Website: ulta-beauty
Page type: delivery-shipping
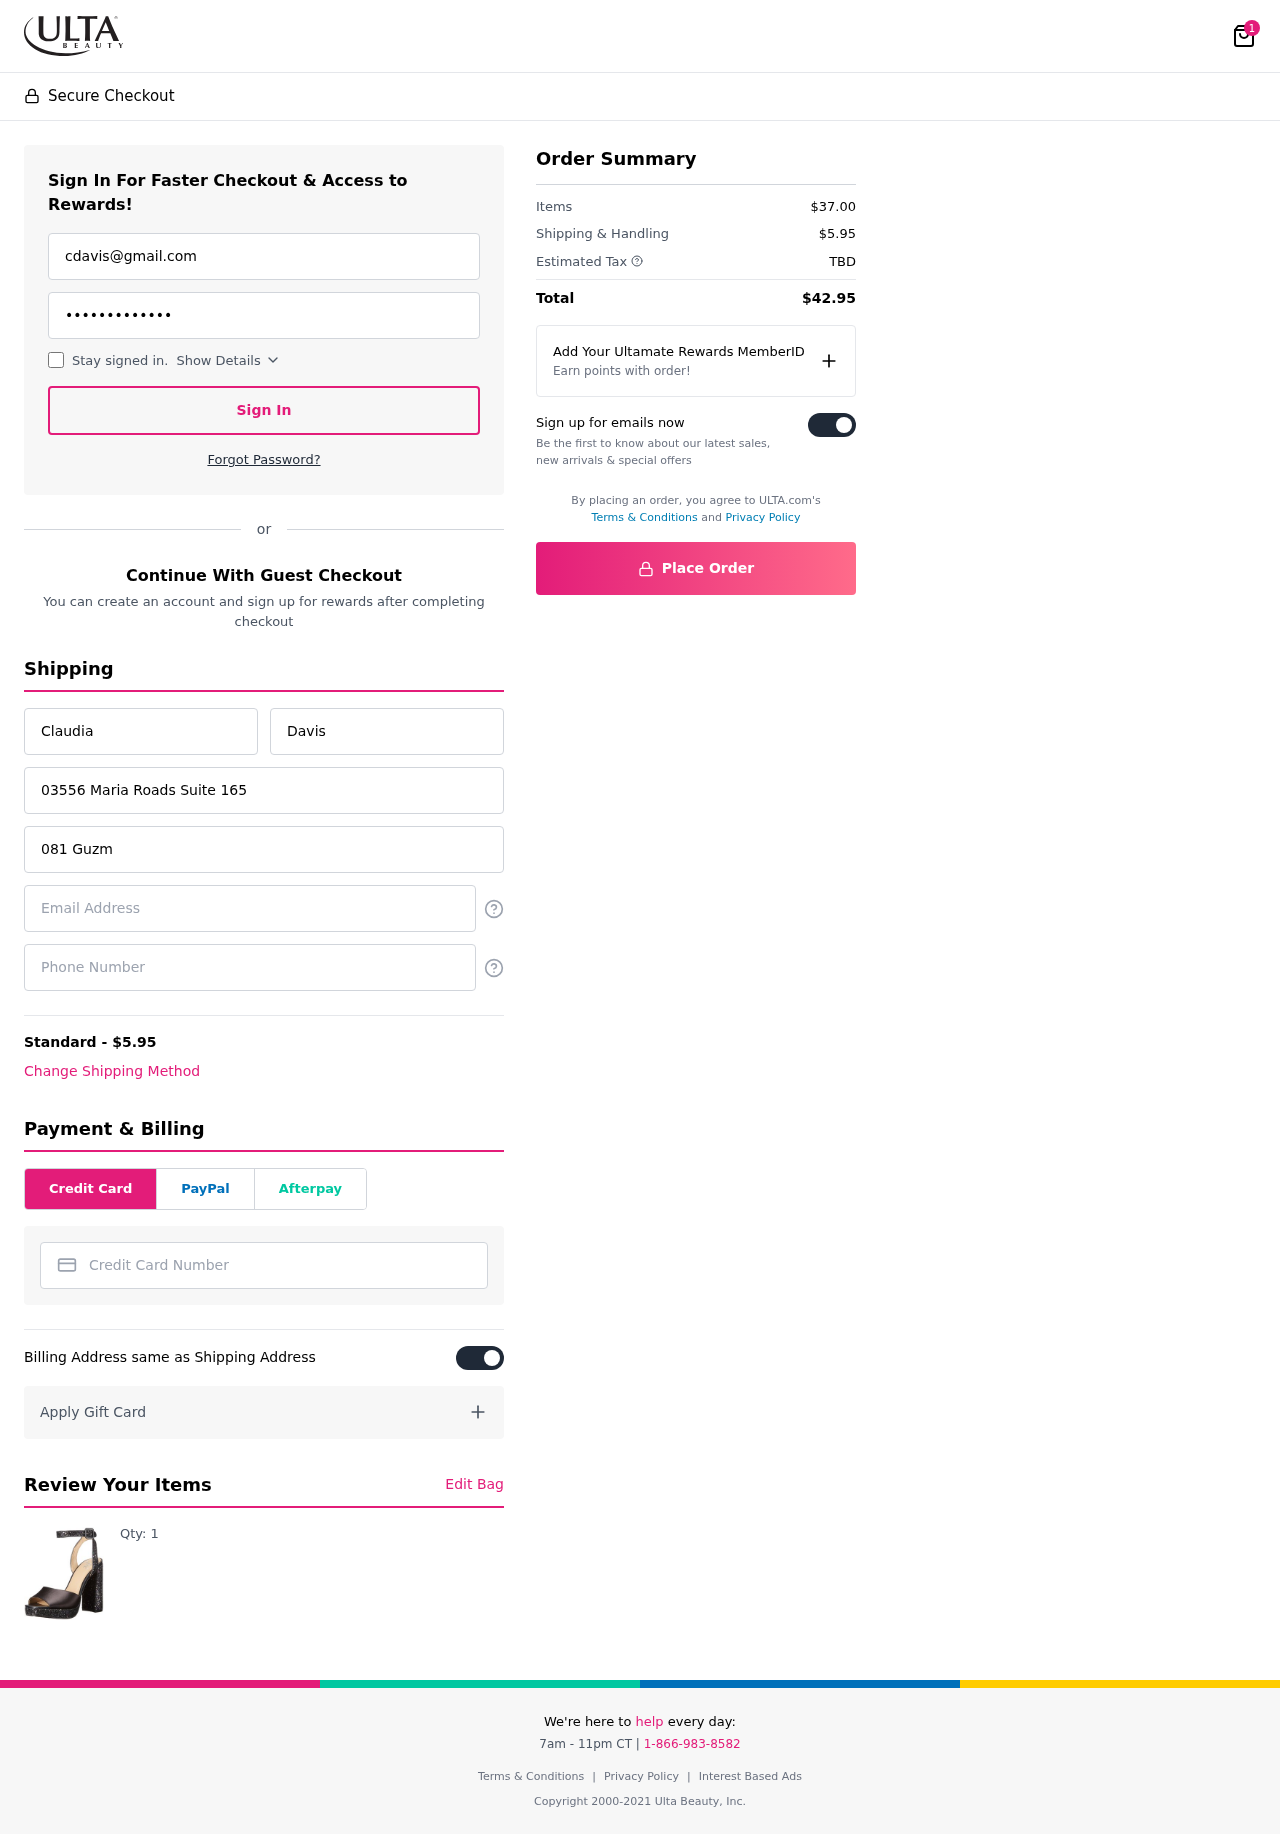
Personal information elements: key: PII_CARD_NUMBER
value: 4044 7250 7492 8500
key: PII_EMAIL
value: cdavis@gmail.com
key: PII_EMAIL2
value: cdavis@gmail.com
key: PII_FIRSTNAME
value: Claudia
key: PII_LASTNAME
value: Davis
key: PII_PHONE
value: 3969398578
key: PII_STREET
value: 03556 Maria Roads Suite 165
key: PII_STREET2
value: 081 Guzman Rapids Apt. 362
Product elements: key: PRODUCT1_QUANTITY
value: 1
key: PRODUCT1
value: Qty: 1
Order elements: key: ORDER_NUM_ITEMS
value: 1
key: ORDER_SHIPPING_COST
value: $5.95
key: ORDER_SUBTOTAL
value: $37.00
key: ORDER_TAX
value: TBD
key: ORDER_TOTAL
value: $42.95